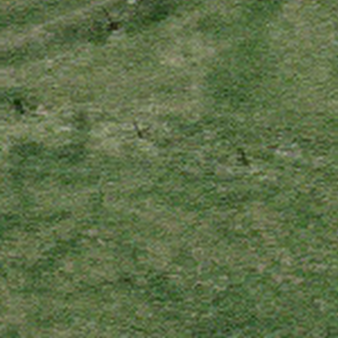
Label: other